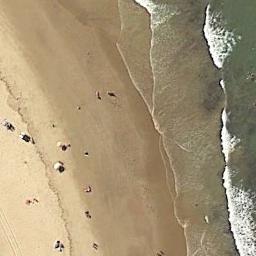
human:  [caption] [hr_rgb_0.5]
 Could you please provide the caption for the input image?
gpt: The little waves lash the gold beach .

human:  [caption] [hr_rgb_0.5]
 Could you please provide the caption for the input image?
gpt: The beach with khaki sand and some shells on the beach .

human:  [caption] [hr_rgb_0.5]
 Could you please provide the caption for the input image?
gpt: The blue sea and some people by the beach .

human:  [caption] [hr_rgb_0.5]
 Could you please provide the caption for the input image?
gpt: There are a few people on the beach .

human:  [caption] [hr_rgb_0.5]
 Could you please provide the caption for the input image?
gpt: There are many shells on the beach .